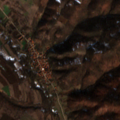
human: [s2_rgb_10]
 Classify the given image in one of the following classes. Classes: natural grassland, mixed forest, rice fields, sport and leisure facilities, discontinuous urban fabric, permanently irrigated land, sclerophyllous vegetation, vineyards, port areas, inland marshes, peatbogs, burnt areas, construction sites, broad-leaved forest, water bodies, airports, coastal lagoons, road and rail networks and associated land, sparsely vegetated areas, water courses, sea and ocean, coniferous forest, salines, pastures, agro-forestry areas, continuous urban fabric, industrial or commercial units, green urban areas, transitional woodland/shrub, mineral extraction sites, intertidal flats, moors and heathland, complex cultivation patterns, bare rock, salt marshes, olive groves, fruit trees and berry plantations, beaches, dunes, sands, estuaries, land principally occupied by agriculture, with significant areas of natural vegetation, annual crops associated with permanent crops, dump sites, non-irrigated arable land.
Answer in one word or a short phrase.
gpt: complex cultivation patterns, land principally occupied by agriculture, with significant areas of natural vegetation, broad-leaved forest, transitional woodland/shrub